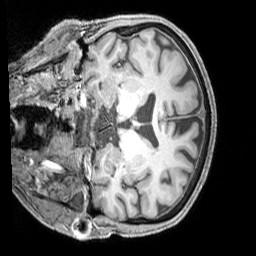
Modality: T1w
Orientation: coronal
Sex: male
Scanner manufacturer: siemens
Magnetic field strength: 3 T
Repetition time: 2.3 s
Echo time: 0.00226 s